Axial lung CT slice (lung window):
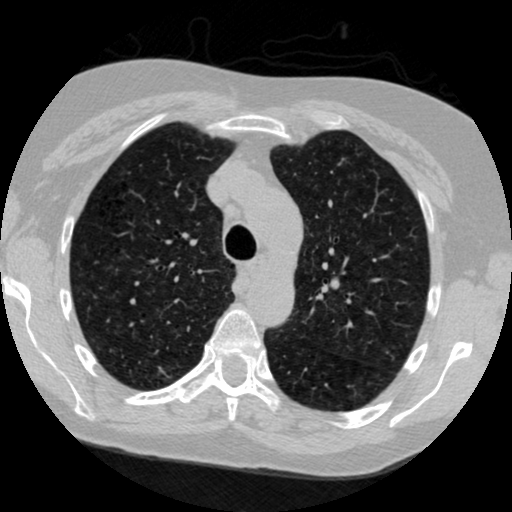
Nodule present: no